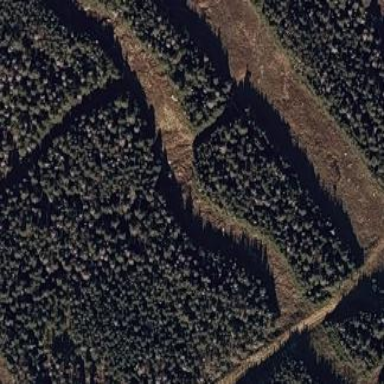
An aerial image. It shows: Coniferous forest area.